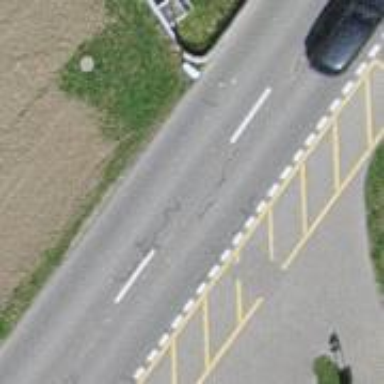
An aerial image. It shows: Public transport stop position.